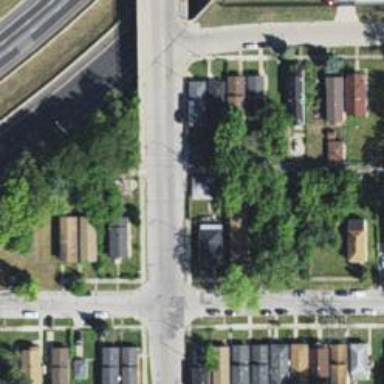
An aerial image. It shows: Alley classified as service road.